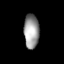
Tissue: lung
Cell type: Endothelial cells
Senescence score: 0.5649
Nuclear area (px): 506
Mean DAPI intensity: 154.296